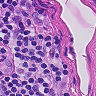
Metastatic tissue present: no